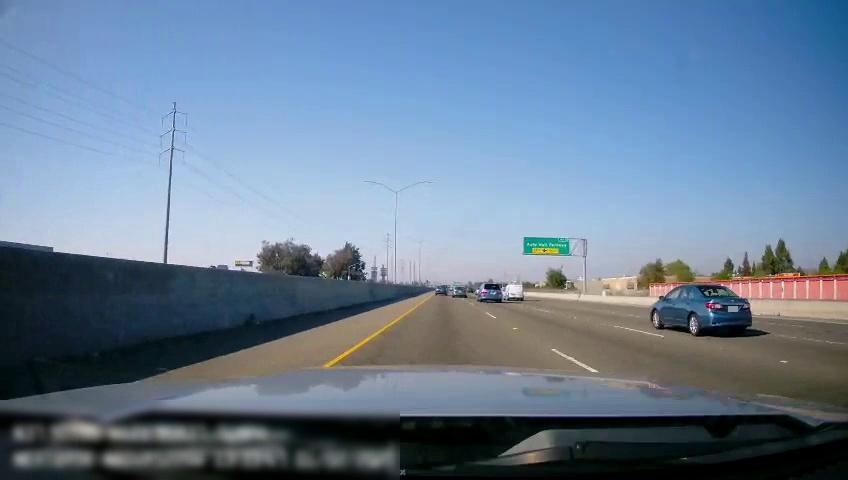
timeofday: Day
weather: Sunny
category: Drivable Space
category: Vehicles | Car
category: Vehicles | Truck
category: Vehicles | SUV
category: Vehicles | Car
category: Vehicles | Car
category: Lanes | Current Lane
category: Lanes | Current Lane
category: Lanes | Alternate Lane
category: Lanes | Alternate Lane
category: Lanes | Alternate Lane
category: Lanes | Alternate Lane
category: Traffic | Signs